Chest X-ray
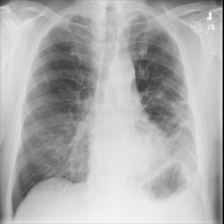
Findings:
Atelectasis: negative
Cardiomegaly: negative
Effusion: negative
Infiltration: negative
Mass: negative
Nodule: negative
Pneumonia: negative
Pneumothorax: negative
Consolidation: negative
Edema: negative
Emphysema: negative
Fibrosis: negative
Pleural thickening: negative
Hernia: negative